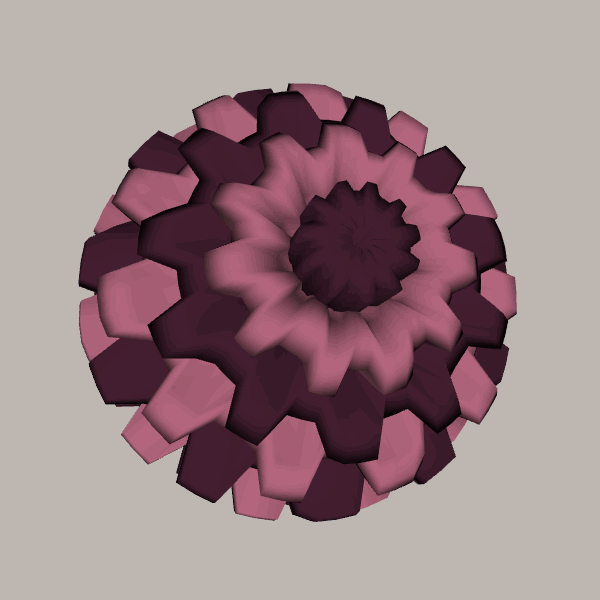
Background: light